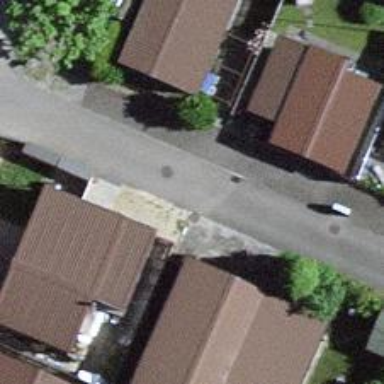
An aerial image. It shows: Asphalt alley used as service road.